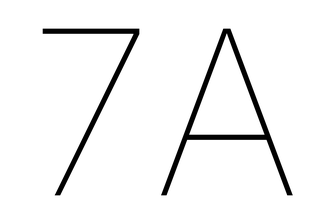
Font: Inter_Thin